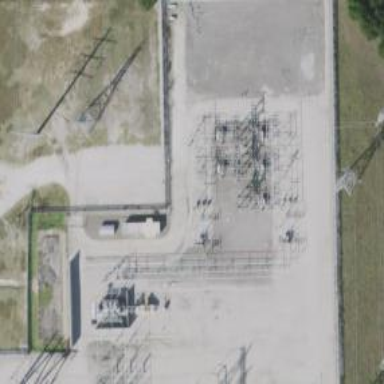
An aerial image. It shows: Switch used for power control.